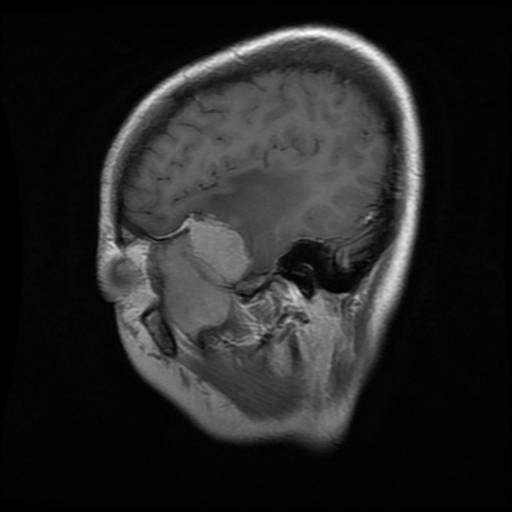
Label: meningioma